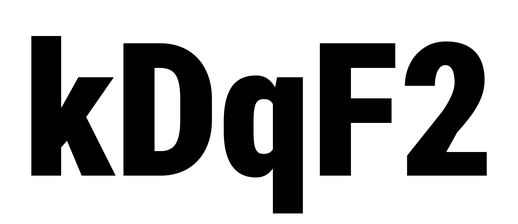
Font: Roboto_Condensed_Black